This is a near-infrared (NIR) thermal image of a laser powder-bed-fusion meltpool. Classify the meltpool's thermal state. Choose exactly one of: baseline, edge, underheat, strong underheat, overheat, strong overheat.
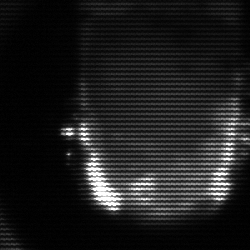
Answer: baseline